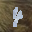
Label: 4